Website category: university
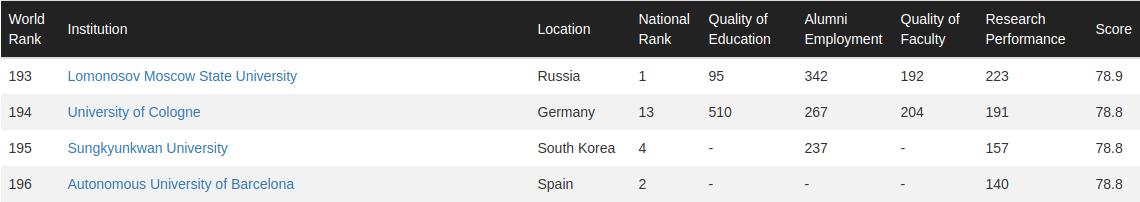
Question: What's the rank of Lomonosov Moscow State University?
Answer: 193

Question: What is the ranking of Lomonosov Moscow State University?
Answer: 193

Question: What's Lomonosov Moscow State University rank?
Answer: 193

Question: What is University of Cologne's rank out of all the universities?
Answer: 194

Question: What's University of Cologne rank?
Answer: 194

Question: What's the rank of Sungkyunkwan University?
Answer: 195

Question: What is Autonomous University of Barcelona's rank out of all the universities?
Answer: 196

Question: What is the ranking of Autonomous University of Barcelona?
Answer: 196

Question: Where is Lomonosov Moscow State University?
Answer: Russia

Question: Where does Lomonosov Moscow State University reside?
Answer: Russia

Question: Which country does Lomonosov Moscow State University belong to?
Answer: Russia

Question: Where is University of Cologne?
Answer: Germany

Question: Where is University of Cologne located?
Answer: Germany

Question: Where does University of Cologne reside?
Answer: Germany

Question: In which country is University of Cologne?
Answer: Germany

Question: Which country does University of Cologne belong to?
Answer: Germany

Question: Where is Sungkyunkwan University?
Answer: South Korea

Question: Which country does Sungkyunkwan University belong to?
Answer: South Korea

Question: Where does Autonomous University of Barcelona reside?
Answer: Spain

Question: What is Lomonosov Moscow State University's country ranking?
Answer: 1

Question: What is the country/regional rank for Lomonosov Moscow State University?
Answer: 1

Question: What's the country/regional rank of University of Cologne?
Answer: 13

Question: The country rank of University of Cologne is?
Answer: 13

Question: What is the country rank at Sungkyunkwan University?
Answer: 4

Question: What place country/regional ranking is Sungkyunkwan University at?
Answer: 4

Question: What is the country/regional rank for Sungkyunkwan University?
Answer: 4

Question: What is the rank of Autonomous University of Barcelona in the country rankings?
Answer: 2

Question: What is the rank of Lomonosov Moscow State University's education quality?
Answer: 95

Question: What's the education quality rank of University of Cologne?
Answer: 510

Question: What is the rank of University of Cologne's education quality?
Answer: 510

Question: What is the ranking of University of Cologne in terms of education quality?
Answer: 510

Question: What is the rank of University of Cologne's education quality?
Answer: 510

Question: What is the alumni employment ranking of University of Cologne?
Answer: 267

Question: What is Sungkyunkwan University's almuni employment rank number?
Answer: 237

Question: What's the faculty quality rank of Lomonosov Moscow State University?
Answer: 192

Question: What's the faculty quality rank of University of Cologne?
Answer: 204

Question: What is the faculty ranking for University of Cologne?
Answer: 204

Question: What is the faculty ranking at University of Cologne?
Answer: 204

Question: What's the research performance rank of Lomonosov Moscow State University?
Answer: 223

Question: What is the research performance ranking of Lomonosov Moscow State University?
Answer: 223

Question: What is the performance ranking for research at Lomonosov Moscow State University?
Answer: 223

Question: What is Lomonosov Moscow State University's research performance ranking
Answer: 223

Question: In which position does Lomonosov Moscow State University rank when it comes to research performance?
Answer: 223

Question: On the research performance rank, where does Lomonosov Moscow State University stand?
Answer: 223

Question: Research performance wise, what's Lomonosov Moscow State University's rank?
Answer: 223

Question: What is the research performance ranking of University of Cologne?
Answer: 191

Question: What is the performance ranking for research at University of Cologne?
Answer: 191

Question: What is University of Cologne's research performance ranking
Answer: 191

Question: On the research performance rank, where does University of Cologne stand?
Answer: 191

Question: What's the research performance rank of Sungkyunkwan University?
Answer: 157

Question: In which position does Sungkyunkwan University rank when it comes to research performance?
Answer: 157

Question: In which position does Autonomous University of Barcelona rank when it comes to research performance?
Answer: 140

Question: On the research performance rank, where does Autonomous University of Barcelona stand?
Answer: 140

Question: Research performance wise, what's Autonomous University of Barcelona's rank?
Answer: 140

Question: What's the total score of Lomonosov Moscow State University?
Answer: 78.9

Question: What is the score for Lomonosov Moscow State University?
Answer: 78.9

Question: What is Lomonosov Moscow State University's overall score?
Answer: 78.9

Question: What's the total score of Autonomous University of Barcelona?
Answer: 78.8

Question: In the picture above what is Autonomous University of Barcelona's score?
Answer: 78.8

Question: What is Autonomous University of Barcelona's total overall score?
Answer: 78.8

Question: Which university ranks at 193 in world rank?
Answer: Lomonosov Moscow State University

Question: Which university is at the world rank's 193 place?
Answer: Lomonosov Moscow State University

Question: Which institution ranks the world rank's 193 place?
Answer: Lomonosov Moscow State University

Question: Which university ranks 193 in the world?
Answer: Lomonosov Moscow State University